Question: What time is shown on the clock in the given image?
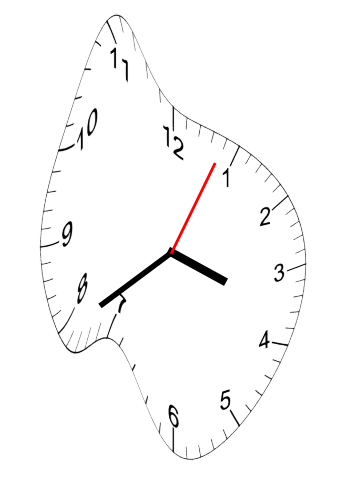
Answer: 03:39:04